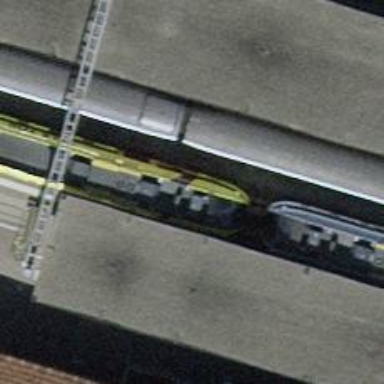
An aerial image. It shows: Railway stop with public transport stop position.